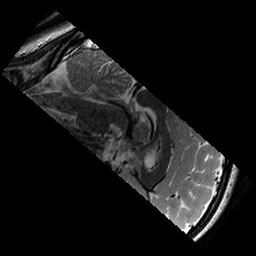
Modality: T2w
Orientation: sagittal
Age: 14
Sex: female
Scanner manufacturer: siemens
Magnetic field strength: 3 T
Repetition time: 9.23 s
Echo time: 0.067 s